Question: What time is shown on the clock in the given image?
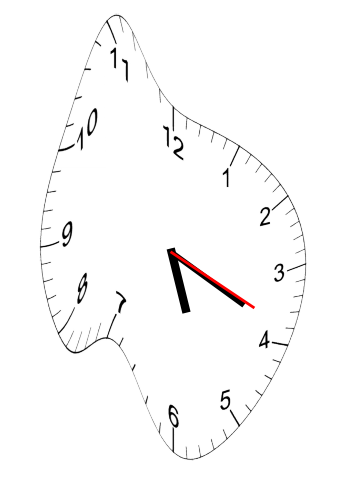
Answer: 05:19:19